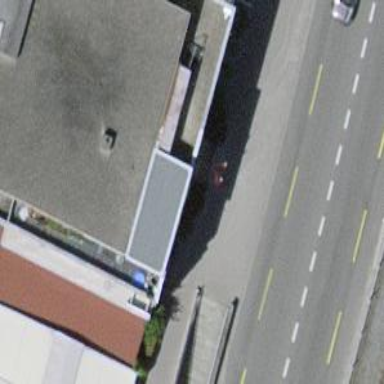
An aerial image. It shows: Restaurant.